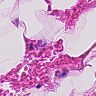
Metastatic tissue present: no